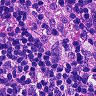
Metastatic tissue present: no